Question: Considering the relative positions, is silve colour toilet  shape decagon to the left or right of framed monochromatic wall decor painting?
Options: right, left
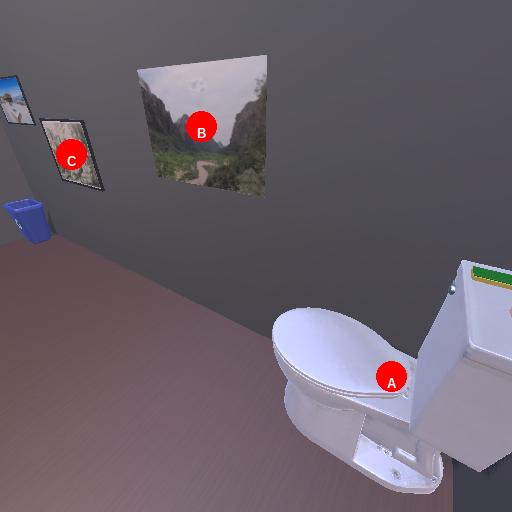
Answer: right